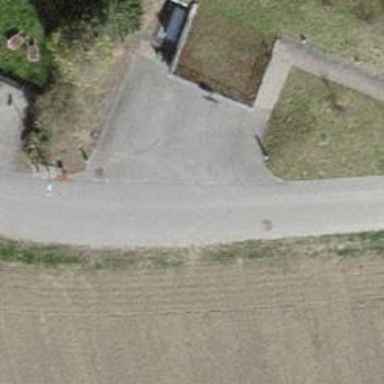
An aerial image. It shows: Residential road with agricultural vehicle.